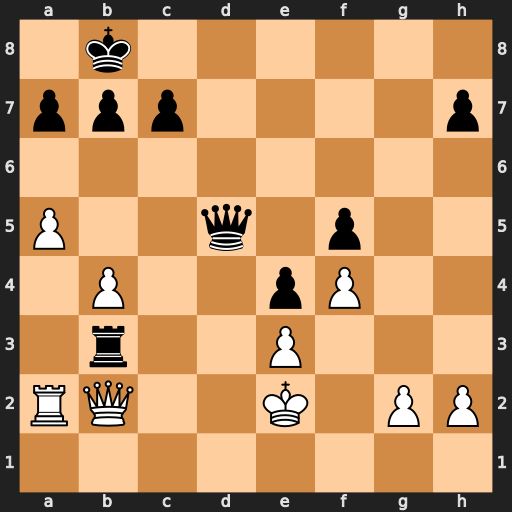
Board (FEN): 1k6/ppp4p/8/P2q1p2/1P2pP2/1r2P3/RQ2K1PP/8
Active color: w
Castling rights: -
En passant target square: -
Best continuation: Qh8+ Qd8 Qxd8#